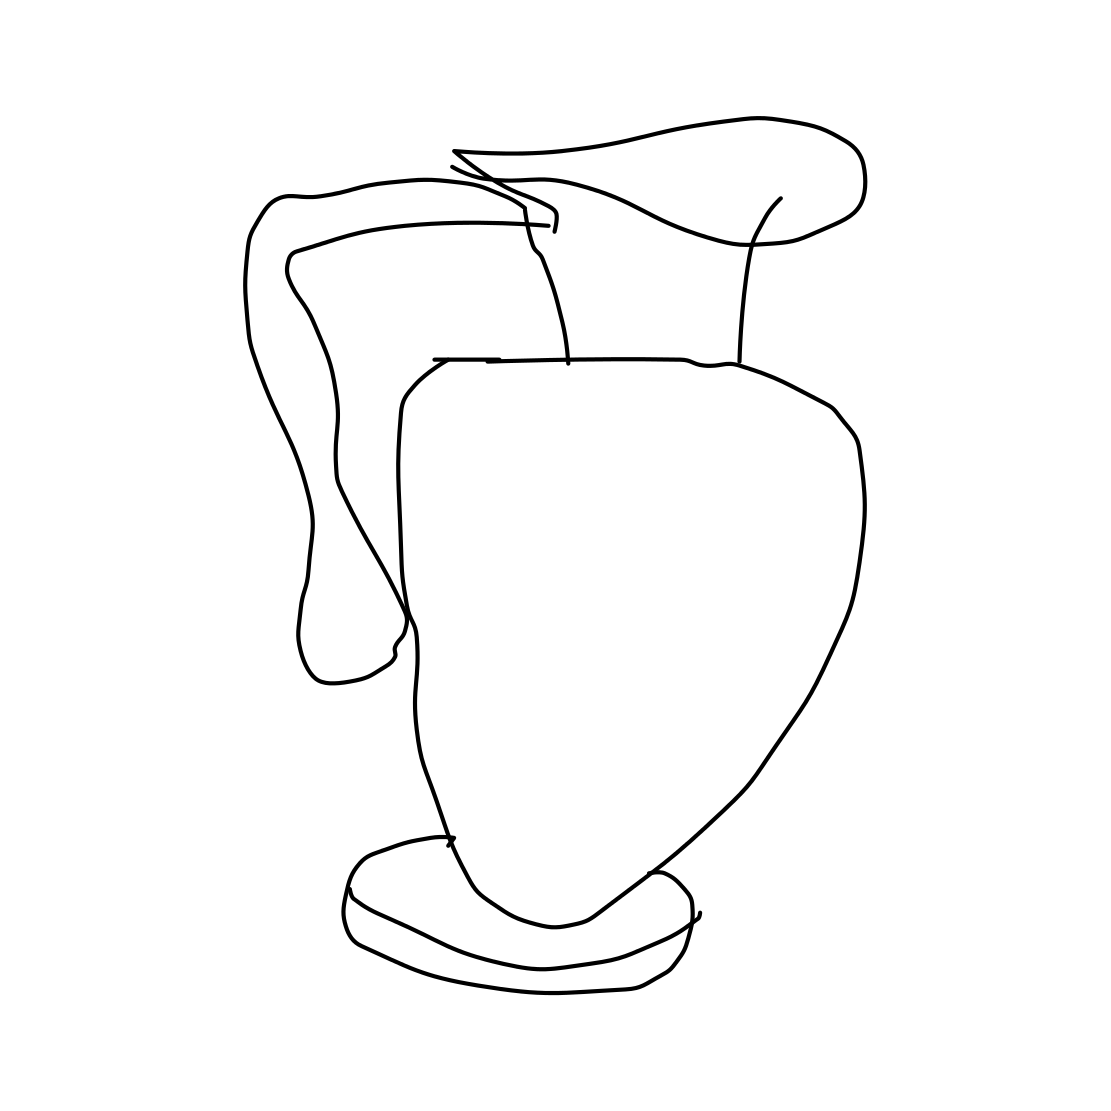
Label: vase